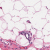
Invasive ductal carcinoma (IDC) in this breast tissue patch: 0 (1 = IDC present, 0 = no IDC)